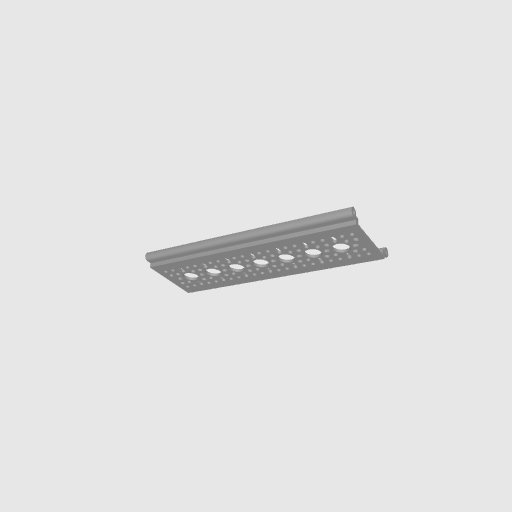
Part: RailChannel7H